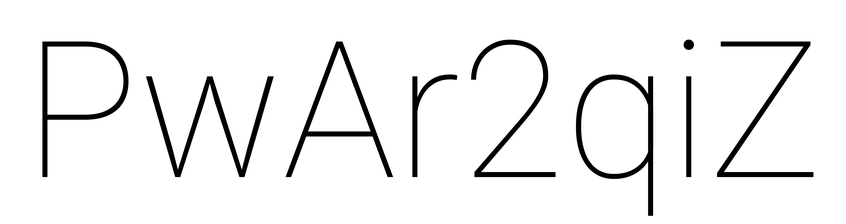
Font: Roboto_Thin